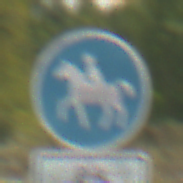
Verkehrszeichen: Reitweg
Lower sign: EinspurigeFahrzeugeFrei1
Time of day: Midday
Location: Outdoor (Suburban)
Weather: PartlyCloudy
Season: Summer
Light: Natural